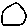
Label: circle